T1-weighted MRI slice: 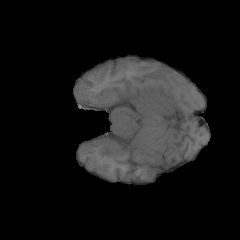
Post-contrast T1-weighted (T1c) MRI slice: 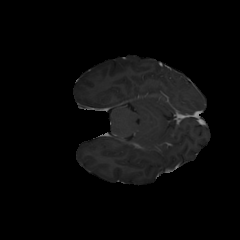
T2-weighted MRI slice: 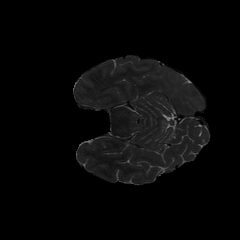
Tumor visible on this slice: yes